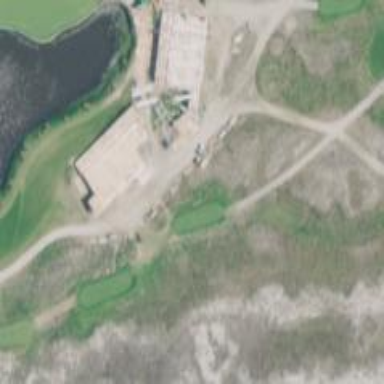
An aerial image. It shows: Path for both road and golf.